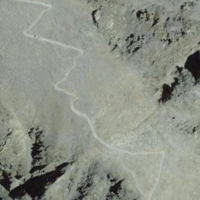
EUNIS habitat code: 48
Species observed at this site:
Ranunculus glacialis